Question: What is the measurement shown in the image?
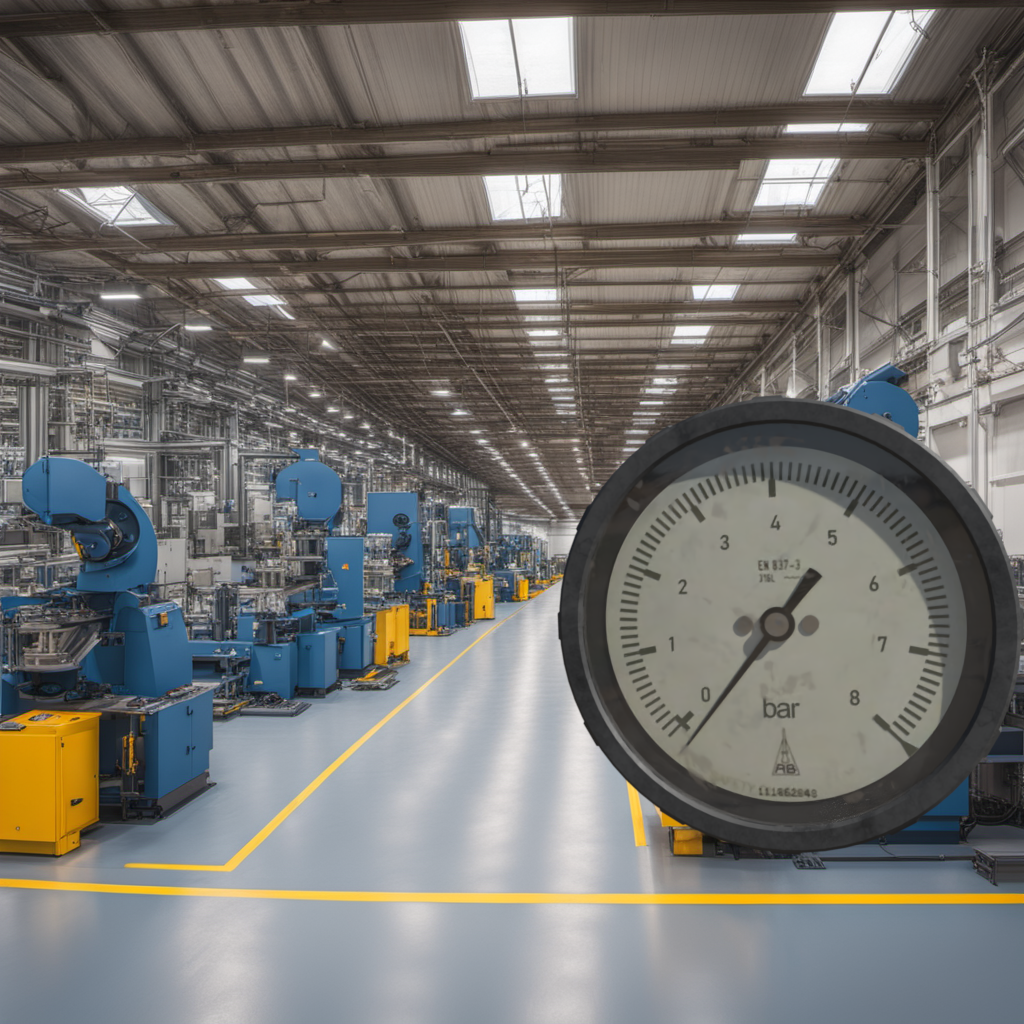
Answer: The result is -0.2
Question: What is the reading range of the measurement in the image?
Answer: The range is from 0 to 8
Question: What is the minimum and maximum value of this measurement?
Answer: The minimum value is 0 and the maximum value is 8